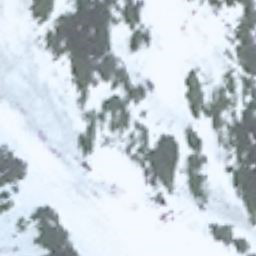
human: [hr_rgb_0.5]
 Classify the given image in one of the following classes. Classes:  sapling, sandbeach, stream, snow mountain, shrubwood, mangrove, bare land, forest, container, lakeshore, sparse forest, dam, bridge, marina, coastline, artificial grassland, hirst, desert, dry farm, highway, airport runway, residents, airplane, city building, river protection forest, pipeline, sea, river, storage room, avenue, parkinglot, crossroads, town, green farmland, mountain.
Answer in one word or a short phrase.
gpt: snow mountain